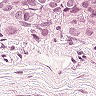
Metastatic tissue present: yes